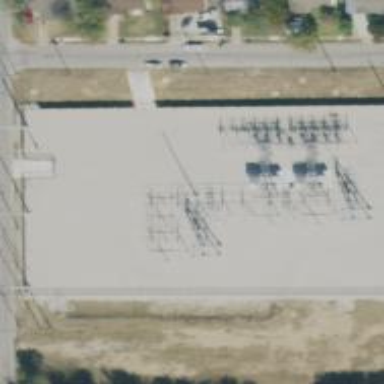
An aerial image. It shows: Switch for power supply.